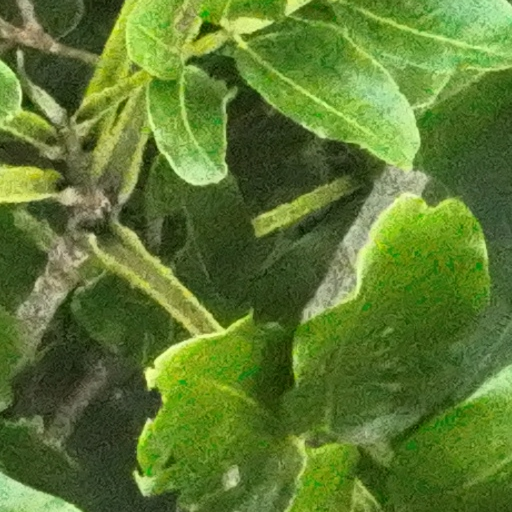
Species: Dipteryx oleifera
GBIF accepted scientific name: Dipteryx oleifera
Crown area (m\u00b2): 217.21